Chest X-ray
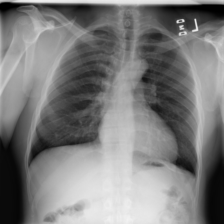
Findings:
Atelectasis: negative
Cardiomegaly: negative
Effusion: negative
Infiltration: negative
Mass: negative
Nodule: negative
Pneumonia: negative
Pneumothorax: negative
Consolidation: negative
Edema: negative
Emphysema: negative
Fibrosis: negative
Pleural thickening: negative
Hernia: negative